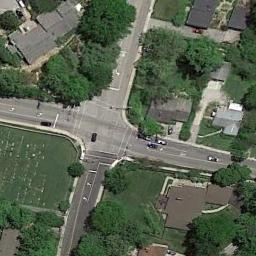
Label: intersection